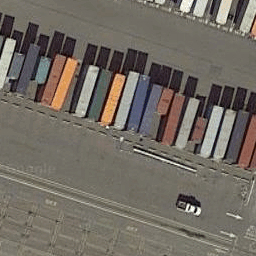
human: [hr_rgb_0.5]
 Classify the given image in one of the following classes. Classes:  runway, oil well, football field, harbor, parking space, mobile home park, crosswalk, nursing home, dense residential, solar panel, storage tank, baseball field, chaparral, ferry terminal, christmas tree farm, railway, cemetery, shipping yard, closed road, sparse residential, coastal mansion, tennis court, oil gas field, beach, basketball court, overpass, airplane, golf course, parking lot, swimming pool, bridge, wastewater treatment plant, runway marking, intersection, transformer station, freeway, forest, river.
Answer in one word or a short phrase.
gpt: shipping yard